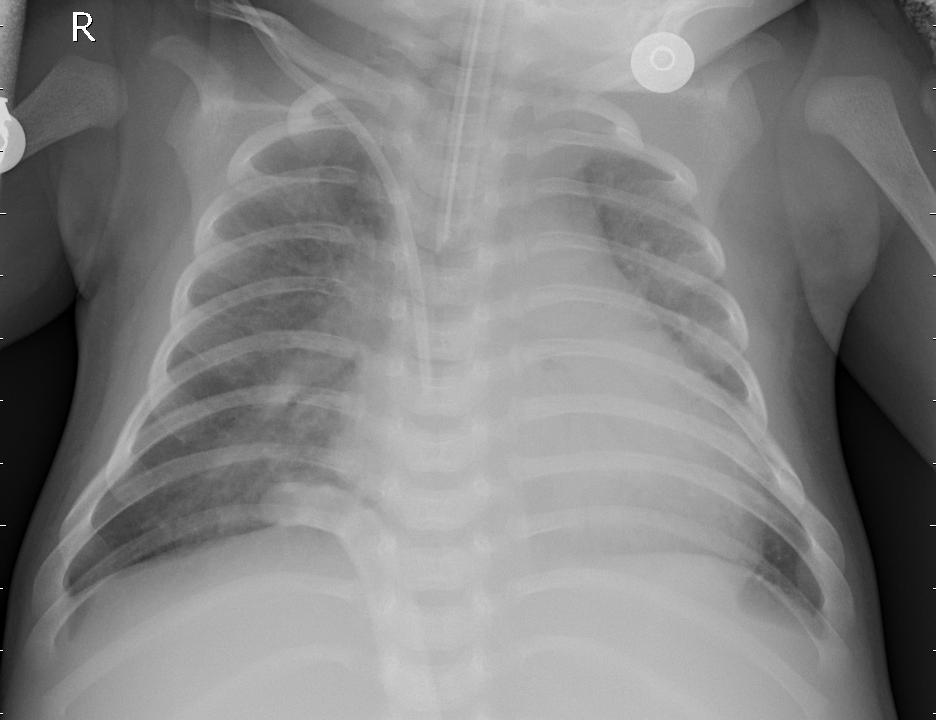
Diagnosis: PNEUMONIA